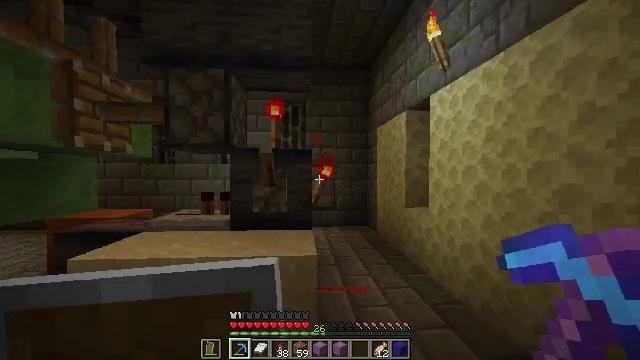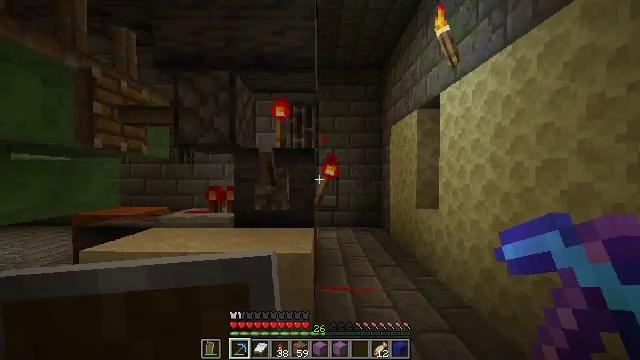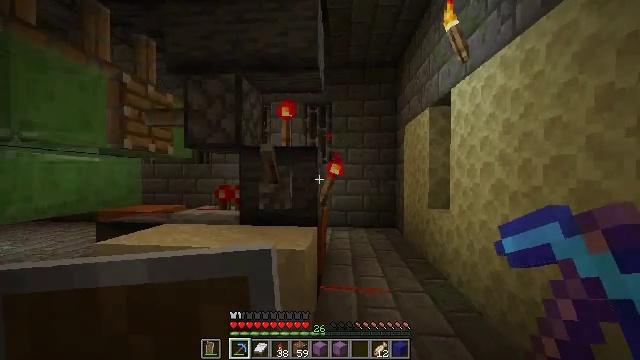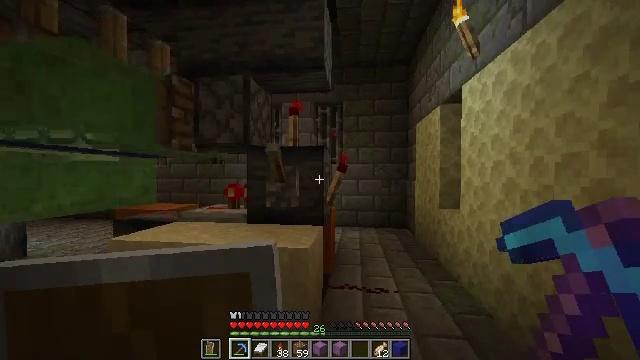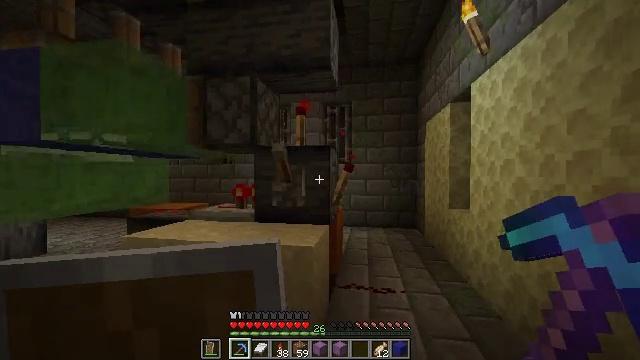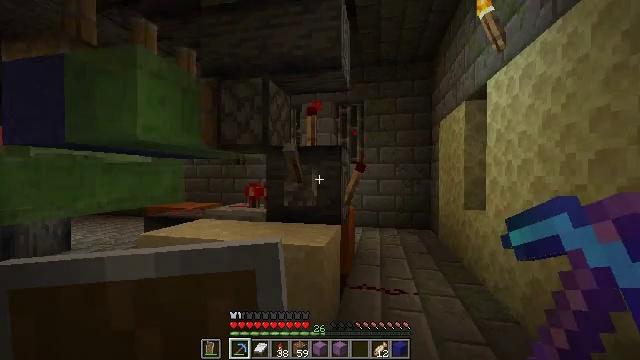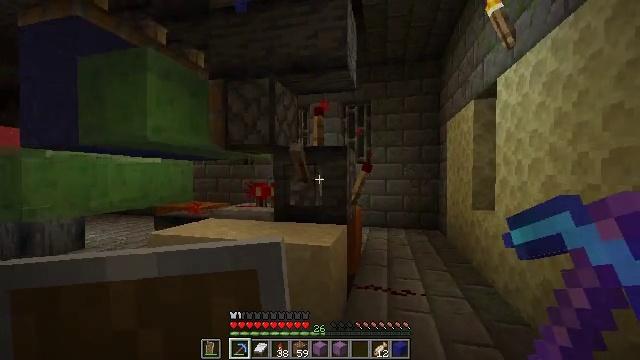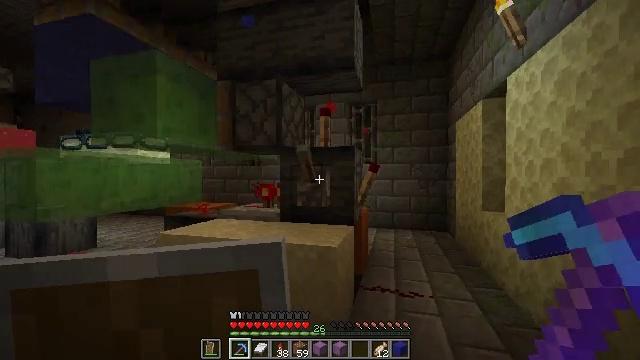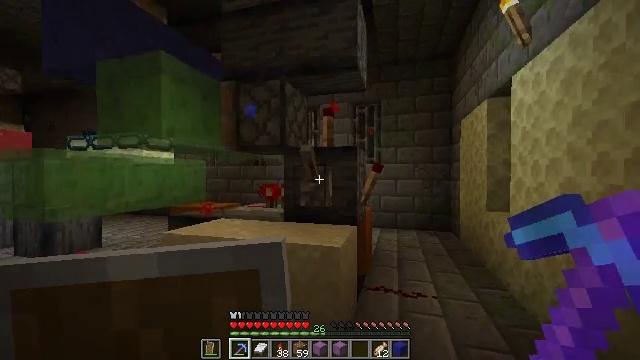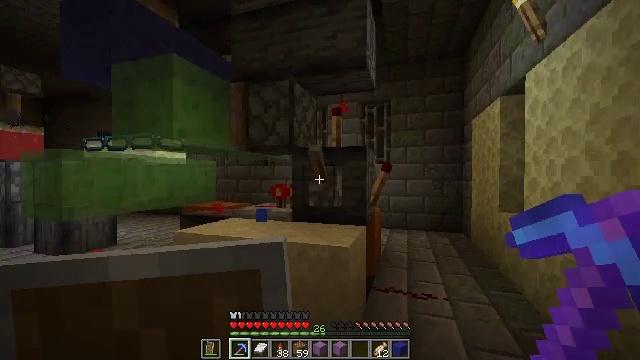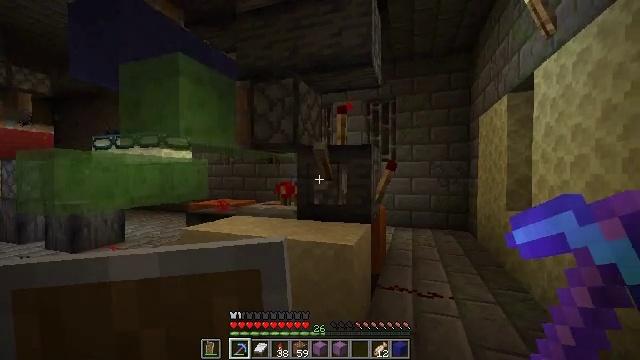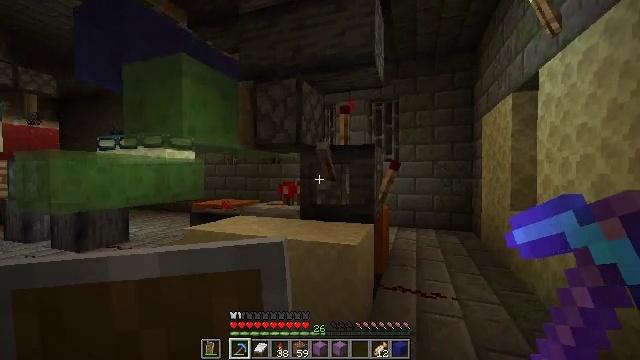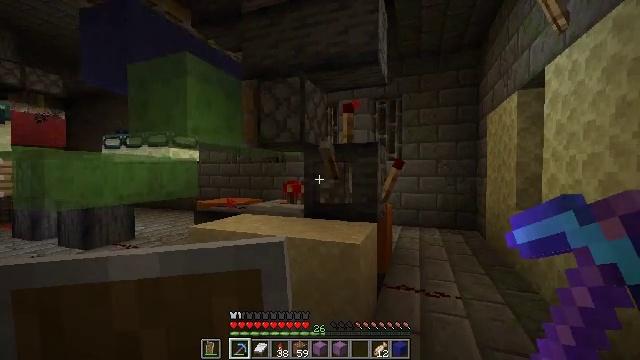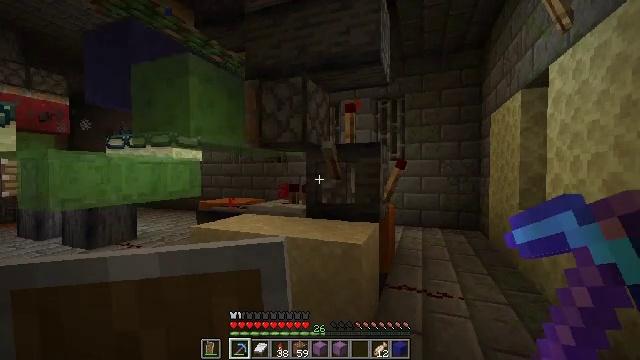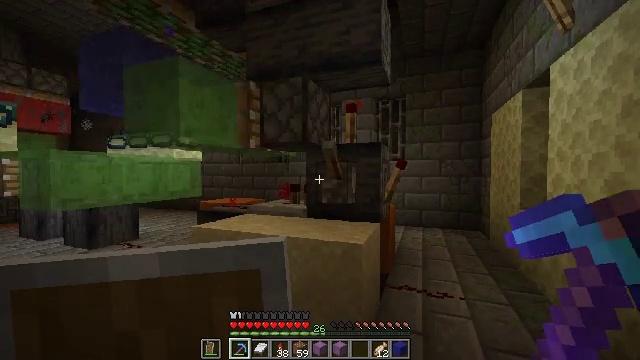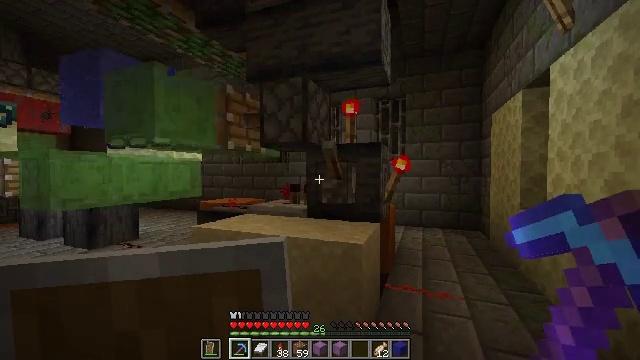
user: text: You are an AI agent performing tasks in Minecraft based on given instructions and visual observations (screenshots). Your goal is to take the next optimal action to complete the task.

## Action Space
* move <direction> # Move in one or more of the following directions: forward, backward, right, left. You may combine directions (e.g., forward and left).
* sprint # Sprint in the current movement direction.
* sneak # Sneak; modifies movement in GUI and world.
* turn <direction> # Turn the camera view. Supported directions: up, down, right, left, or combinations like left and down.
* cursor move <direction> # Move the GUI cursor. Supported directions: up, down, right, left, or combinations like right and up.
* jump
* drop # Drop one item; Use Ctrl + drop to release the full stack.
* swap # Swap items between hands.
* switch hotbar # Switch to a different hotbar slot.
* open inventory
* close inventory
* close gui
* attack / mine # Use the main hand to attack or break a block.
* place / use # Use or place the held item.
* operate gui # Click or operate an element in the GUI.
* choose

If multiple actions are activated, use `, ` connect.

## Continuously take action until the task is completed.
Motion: motion action
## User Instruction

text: Use a shovel to collect blue concrete powder.
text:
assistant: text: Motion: move right, turn left
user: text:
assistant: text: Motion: turn left
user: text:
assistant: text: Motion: turn left
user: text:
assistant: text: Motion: turn left
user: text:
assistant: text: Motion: turn left
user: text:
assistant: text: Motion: turn left
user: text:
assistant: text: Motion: turn left
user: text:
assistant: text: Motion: no_op
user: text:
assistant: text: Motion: turn left
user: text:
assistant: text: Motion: turn left
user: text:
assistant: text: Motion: no_op
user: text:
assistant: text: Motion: no_op
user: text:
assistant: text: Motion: no_op
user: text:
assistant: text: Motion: no_op
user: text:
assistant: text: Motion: no_op
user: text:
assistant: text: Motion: no_op
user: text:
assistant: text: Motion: no_op
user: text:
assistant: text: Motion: use / place
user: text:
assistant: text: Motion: turn left, use / place
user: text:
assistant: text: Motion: turn left
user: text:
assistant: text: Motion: no_op
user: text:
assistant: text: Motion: no_op
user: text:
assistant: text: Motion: no_op
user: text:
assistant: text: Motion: no_op
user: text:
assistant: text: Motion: no_op
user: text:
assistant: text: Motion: no_op
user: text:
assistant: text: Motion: no_op
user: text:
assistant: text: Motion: no_op
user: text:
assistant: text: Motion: no_op
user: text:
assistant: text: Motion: no_op